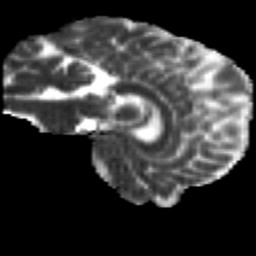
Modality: MD
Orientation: sagittal
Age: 25
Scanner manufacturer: siemens
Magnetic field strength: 3 T
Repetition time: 2.2 s
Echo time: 0.084 s